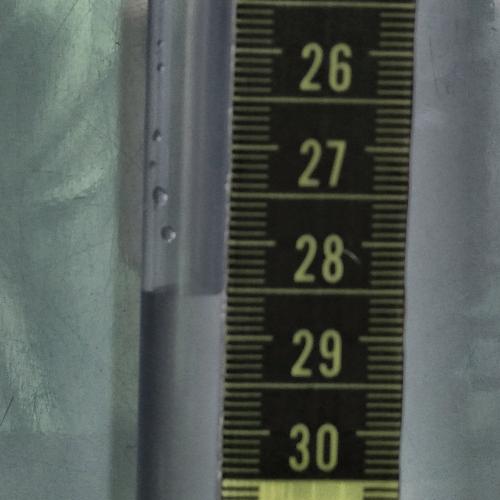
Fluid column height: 28.5 cm